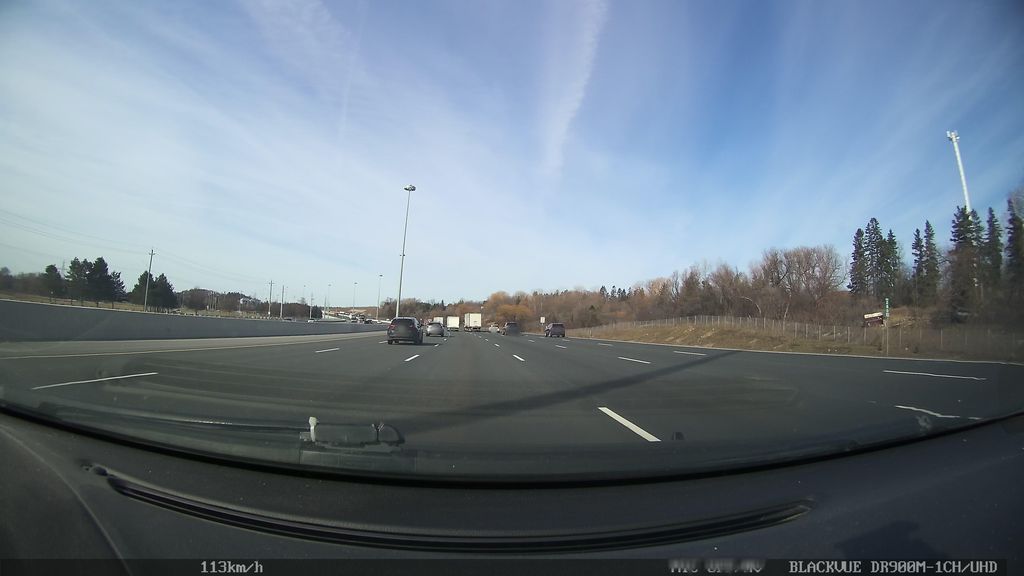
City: kitchener-waterloo